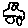
Label: car